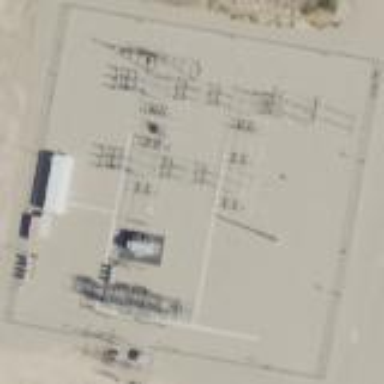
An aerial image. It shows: There is distribution substation enclosed by fence.